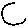
Label: moon